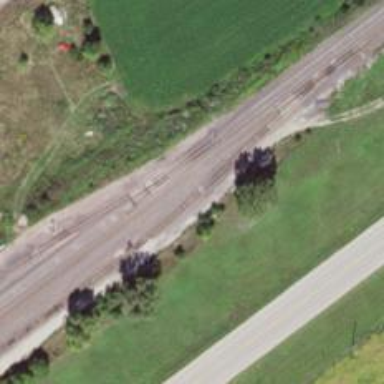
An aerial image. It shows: Trap point for railway derailment prevention.